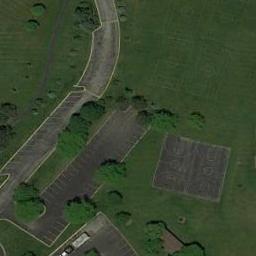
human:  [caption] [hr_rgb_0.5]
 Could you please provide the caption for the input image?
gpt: The parking lots and basketball courts are on the lawn .

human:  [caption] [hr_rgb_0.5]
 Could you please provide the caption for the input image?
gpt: There are two basketball courts and a parking lot in the middle of grass .

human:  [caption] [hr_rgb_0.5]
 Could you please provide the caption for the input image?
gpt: Two basketball courts on the lawn and a parking lot beside .

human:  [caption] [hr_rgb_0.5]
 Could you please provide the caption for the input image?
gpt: There is a small basketball court on the green land .

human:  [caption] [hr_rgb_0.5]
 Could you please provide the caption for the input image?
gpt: The parking lots are next to the basketball courts .